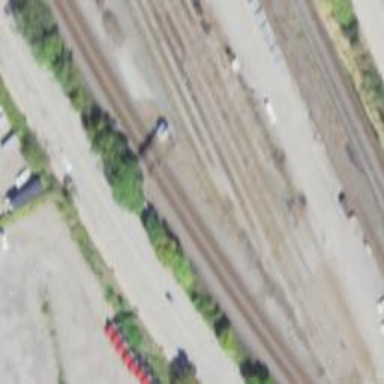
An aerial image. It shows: Railway signal.